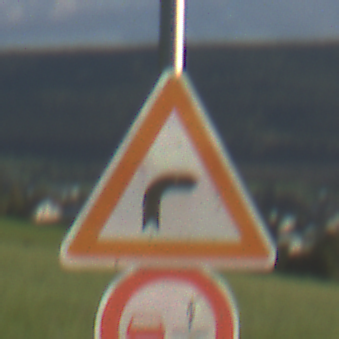
Verkehrszeichen: KurveRechts
Zusatzzeichen unten: VerbotUeberholenEinspurigeFahrzeuge
Umgebung: Outdoor, Nature
Tageszeit: MorningAfternoon
Wetter: PartlyCloudy
Licht: Natural
Jahreszeit: NotSpecified
Kontrast: HighContrast